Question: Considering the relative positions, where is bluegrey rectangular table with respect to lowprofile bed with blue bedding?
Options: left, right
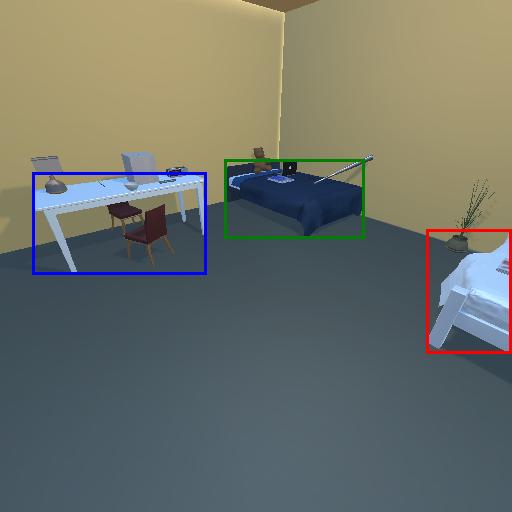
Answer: left